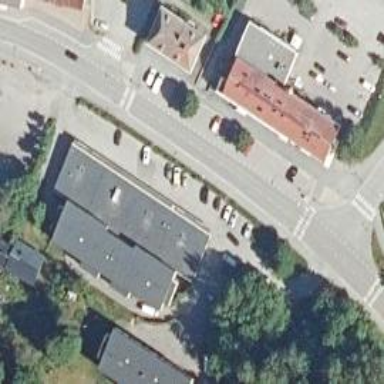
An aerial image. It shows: Pharmacy providing healthcare services.